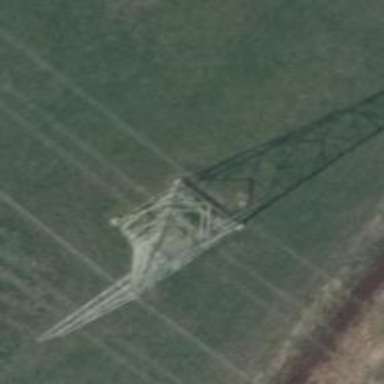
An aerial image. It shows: Power line is depicted.